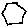
Label: hexagon